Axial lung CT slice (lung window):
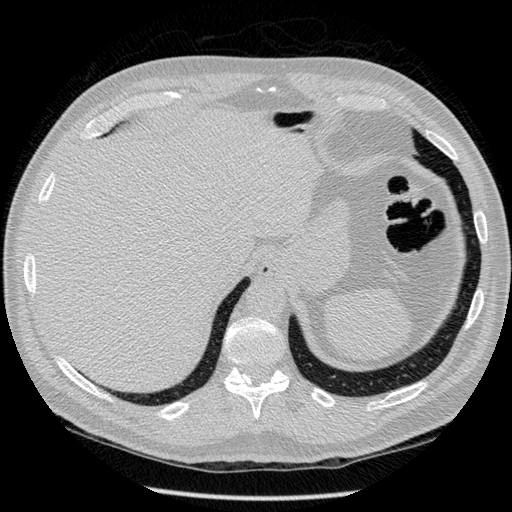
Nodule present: no